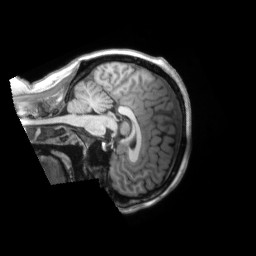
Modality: T1w
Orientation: sagittal
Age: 35
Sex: female
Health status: ill
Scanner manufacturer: siemens
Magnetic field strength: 3 T
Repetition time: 2.2 s
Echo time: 0.00157 s